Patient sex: F
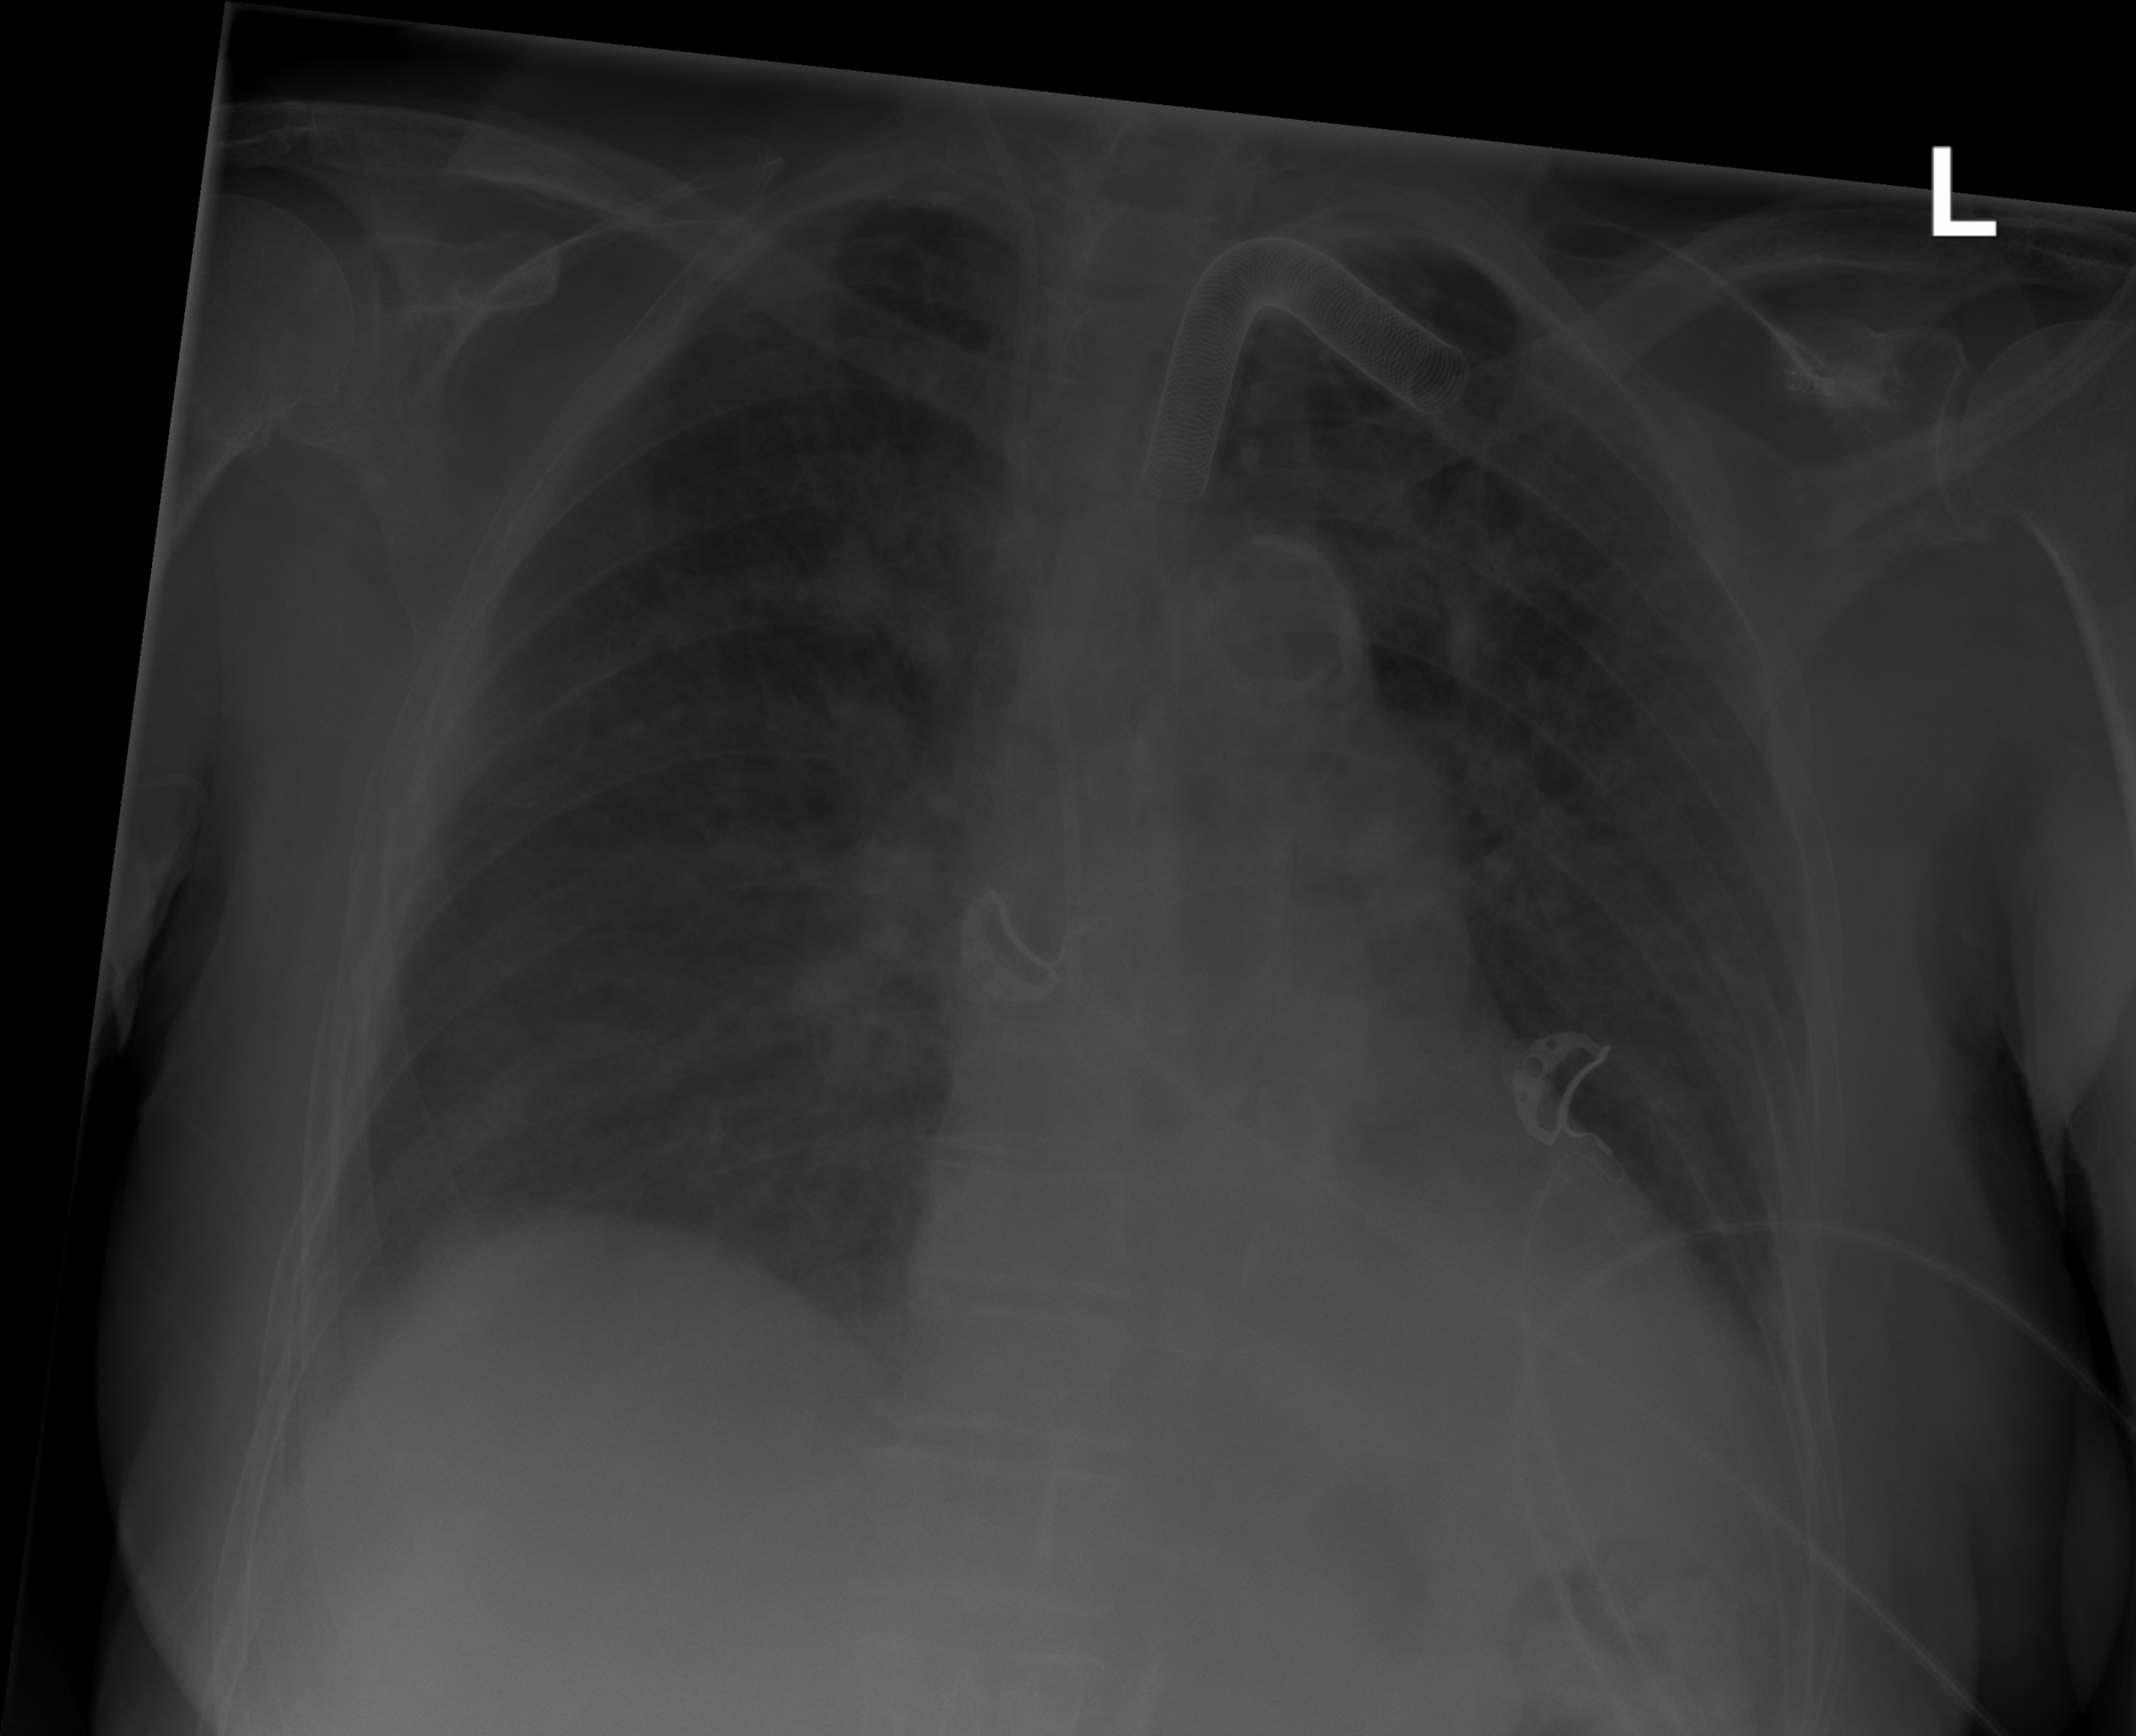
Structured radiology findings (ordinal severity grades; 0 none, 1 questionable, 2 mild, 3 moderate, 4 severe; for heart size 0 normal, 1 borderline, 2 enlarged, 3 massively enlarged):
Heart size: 0
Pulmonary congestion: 0
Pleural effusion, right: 0
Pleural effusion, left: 2
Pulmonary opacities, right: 0
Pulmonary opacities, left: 0
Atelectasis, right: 2
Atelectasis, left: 2